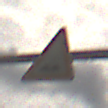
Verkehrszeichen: UnebeneFahrbahn
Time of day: MorningAfternoon
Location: Outdoor (Suburban)
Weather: Overcast
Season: NotSpecified
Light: Natural